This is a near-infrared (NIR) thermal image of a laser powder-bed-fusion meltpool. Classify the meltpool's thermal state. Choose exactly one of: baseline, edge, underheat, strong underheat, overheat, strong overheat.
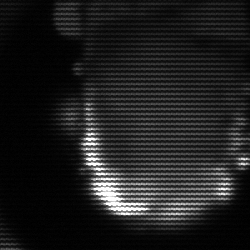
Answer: baseline